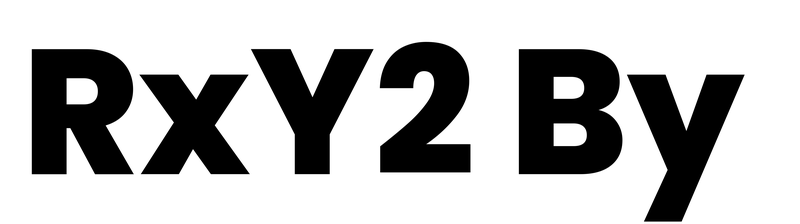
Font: Poppins-ExtraBold